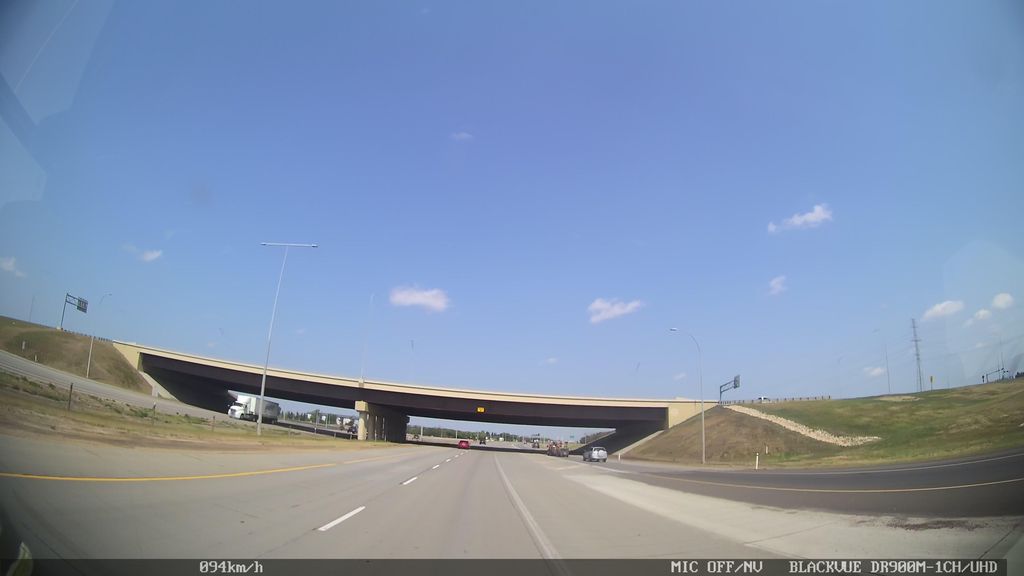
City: edmonton